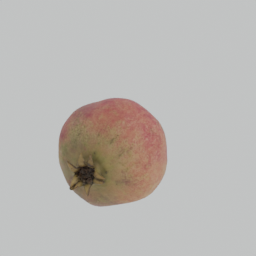
Label: nature